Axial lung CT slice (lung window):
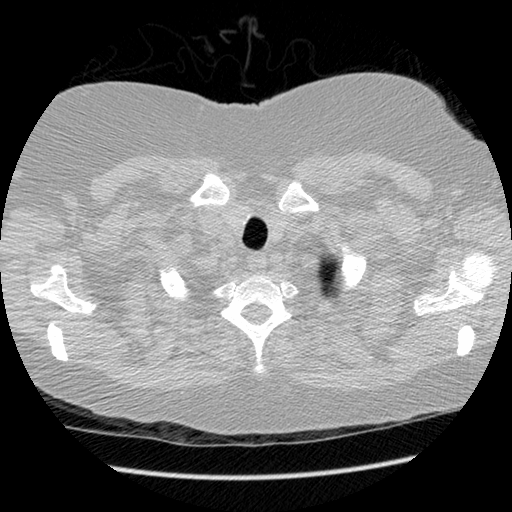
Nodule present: no